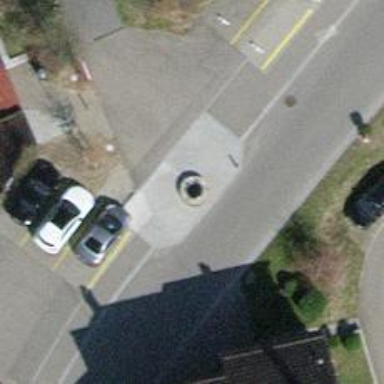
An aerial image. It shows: Historic well.